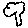
Label: tree